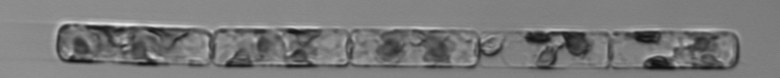
Label: Guinardia_delicatula_TAG_internal_parasite